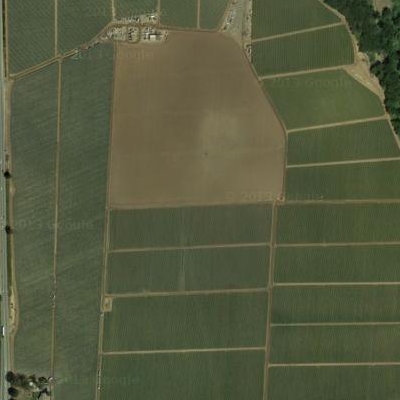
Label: bField